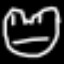
Label: frog